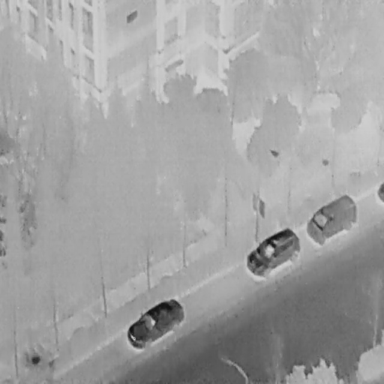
There are three Cars in the infrared image.